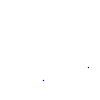
Particle: pion